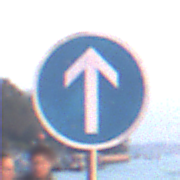
Verkehrszeichen: VorgeschriebeneFahrtrichtungGeradeaus
Umgebung: Outdoor, Urban
Tageszeit: SunriseSunset
Wetter: Clear
Licht: Natural
Jahreszeit: NotSpecified
Kontrast: MediumContrast